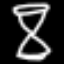
Label: hourglass